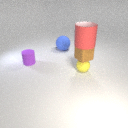
small brown rubber cube below large red rubber cylinder